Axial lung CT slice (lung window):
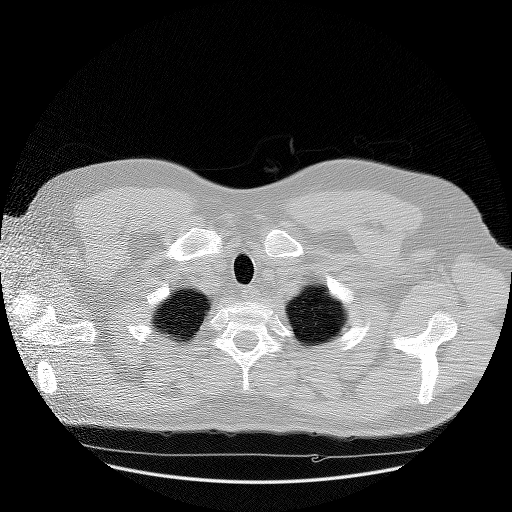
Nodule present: no